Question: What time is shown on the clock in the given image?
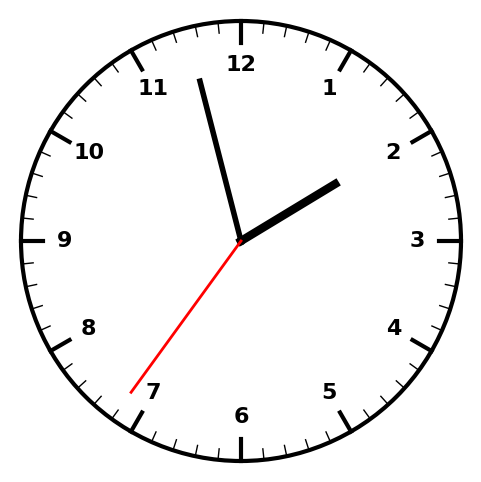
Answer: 01:57:36